Question: ## FUTURE VIEWERS:
I have managed to finish this rotation animation and code with description can be found on tho question. <URL>
Before you proceed please up vote <URL> 's answer. As I manage to achieve this rotation from his answer.
---
I have an image like this,

I want to keep rotating this sync icon, On a different thread. Now I tried using Quartz composer and add the animation to QCView but it is has very crazy effect and very slow too.
## Question :
How do I rotate this image continuously with very less processing expense?
### Effort
I read CoreAnimation, Quartz2D documentation but I failed to find the way to make it work. The only thing I know so far is, I have to use
- - - -
Now, I am not expecting code, but an understanding with pseudo code will be great!
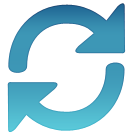
Answer: Getting an object to rotate more than 180 degrees is actually a little bit tricky. The problem is that you specify a transformation matrix for the ending rotation, and the system decides to rotate in the other direction.
What I've done is to create a CABasicAnimation of less than 180 degrees, set up to be additive , and with a repeat count. Each step in the animation animates the object more.
The following code is taken from an iOS application, but the technique is identical in Mac OS.
'''
CABasicAnimation* rotate = [CABasicAnimation animationWithKeyPath: @"transform.rotation.z"];
rotate.removedOnCompletion = FALSE;
rotate.fillMode = kCAFillModeForwards;
//Do a series of 5 quarter turns for a total of a 1.25 turns
//(2PI is a full turn, so pi/2 is a quarter turn)
[rotate setToValue: [NSNumber numberWithFloat: -M_PI / 2]];
rotate.repeatCount = 11;
rotate.duration = duration/2;
rotate.beginTime = start;
rotate.cumulative = TRUE;
rotate.timingFunction = [CAMediaTimingFunction functionWithName:kCAMediaTimingFunctionLinear];
'''
CAAnimation objects operate on layers, so for Mac OS, you'll need to set the "wants layer" property in interface builder, and then add the animation to your view's layer.
To make your view rotate forever, you'd set repeat count to some very large number like 1e100.
Once you've created your animation, you'd add it to your view's layer with code something like this:
'''
[myView.layer addAnimation: rotate forKey: @"rotateAnimation"];
'''
That's about all there is to it.